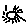
Label: sun